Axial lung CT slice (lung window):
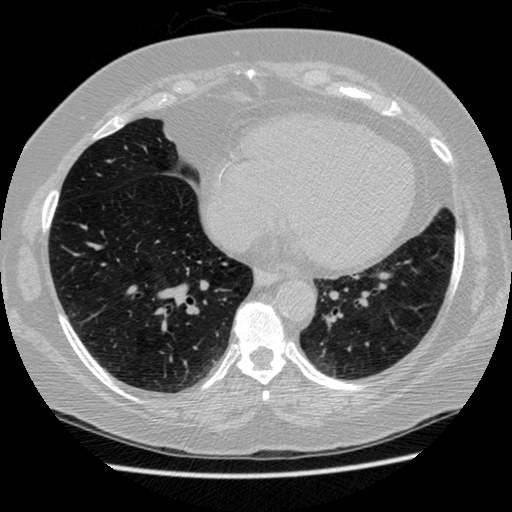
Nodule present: no